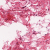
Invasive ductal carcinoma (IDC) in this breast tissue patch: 0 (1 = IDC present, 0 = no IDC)